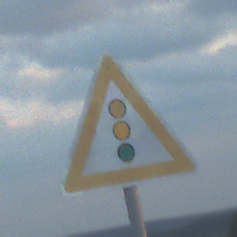
Verkehrszeichen: Lichtzeichenanlage
Umgebung: Outdoor, Beach
Tageszeit: SunriseSunset
Wetter: PartlyCloudy
Licht: Natural
Jahreszeit: NotSpecified
Kontrast: MediumContrast